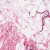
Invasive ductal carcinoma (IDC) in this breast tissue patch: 0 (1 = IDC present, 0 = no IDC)